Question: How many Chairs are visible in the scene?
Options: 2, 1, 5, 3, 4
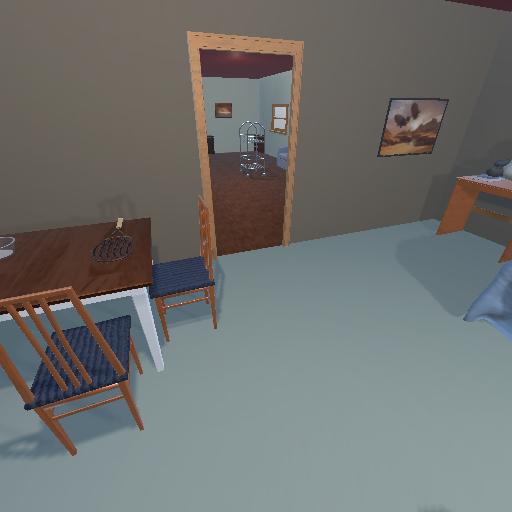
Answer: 2